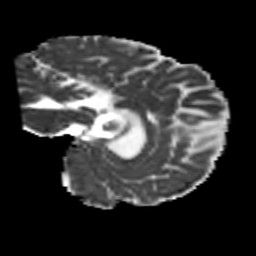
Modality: MD
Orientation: sagittal
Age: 46
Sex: male
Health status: healthy
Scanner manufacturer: siemens
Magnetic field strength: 3 T
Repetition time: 10.8 s
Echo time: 0.082 s